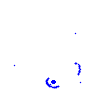
Particle: electron